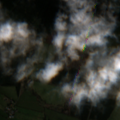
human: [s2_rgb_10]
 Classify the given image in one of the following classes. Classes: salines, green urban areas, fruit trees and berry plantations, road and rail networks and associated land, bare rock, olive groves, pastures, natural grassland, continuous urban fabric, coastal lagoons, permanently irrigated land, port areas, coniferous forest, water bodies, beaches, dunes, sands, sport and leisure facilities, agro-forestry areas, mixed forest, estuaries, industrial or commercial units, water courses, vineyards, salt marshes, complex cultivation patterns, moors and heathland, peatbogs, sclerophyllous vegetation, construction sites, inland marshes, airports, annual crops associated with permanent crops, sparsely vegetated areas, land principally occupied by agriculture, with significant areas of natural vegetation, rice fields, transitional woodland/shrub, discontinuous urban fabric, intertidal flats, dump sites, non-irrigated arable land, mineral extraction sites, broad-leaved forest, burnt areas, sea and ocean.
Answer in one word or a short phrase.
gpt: pastures, coniferous forest